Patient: sex M, age 71
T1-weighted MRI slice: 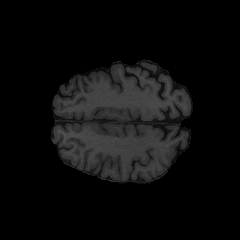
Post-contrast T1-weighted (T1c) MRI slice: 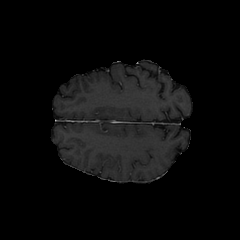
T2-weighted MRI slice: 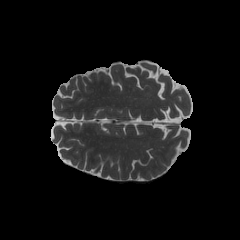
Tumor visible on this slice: no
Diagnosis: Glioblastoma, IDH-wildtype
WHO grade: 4